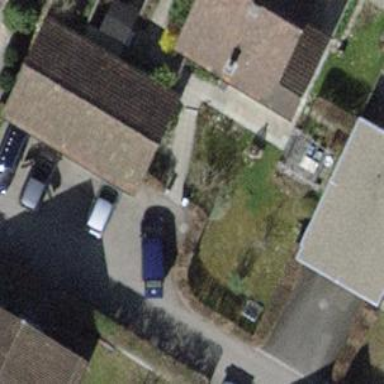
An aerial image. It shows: Garage.